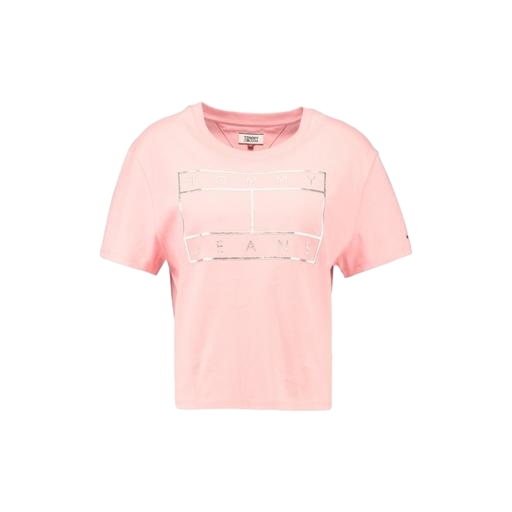
pink pima logo tee, pink short-sleeve tee, pink graphic t-shirt, white background